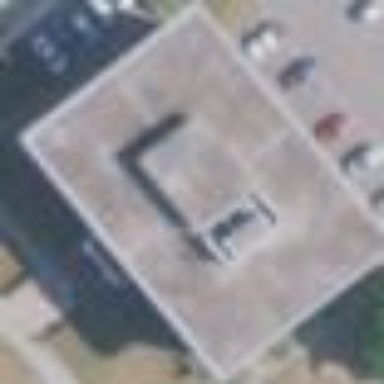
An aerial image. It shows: Library building.